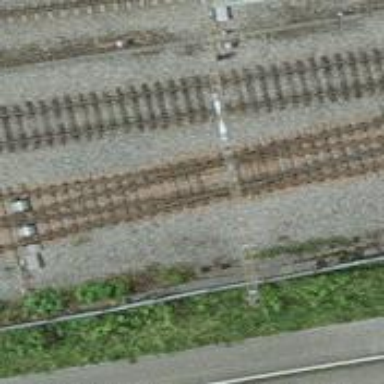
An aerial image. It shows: Siding railway track with electrified contact line.